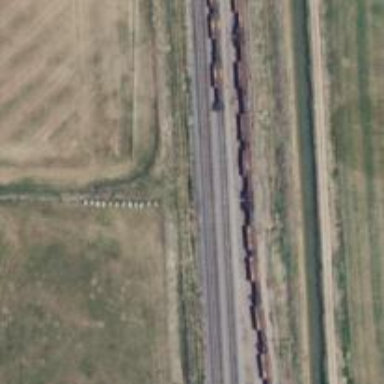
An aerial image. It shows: Single-track railway yard.